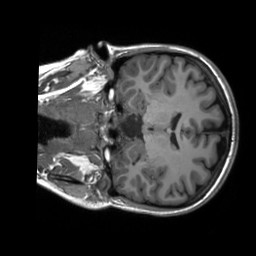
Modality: T1w
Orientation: coronal
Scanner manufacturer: siemens
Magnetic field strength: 3 T
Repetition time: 2.3 s
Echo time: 0.00207 s